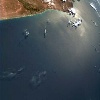
Label: water